Aerial crown-view tile of a tropical tree (Barro Colorado Island, Panama), acquired 20250317:
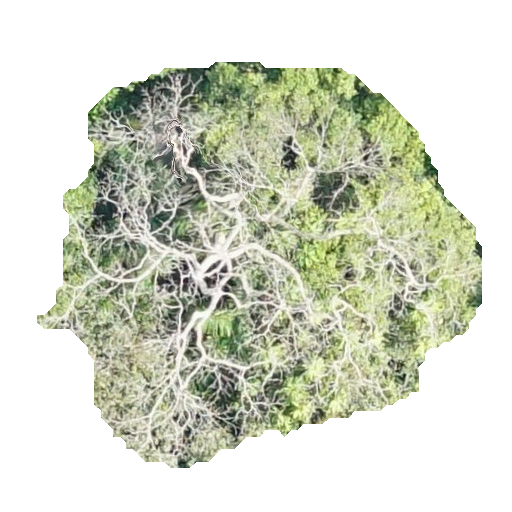
Species: Astronium graveolens
GBIF accepted scientific name: Astronium graveolens
Crown area: 190.353 m²